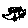
Label: car